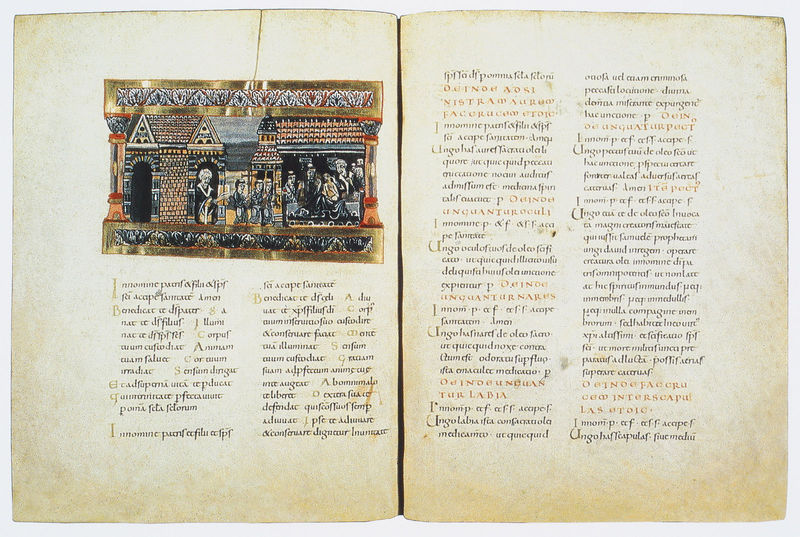
Titel: Göttinger Sakramentar
Institution: Göttingen, Staats- und Universitätsbibliothek
Schlagwörter: menschen, säule, säulen, dach, gebäude, haus, rot, versammlung, steine, häuser, gold, turm, deutschland, schrift, papier, ziegel, könig, dunkelblau, ornamente, buch, orient, initialen, illustration, text, volk, tinte, pergament, griechisch, mittelalter, mönche, tempel, miniatur, goldgrund, handschrift, schindeln, latein, buchmalerei, majuskel, inkunabel, blattgold, codex, minuskel, scan, papieer, 1400